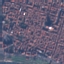
Land use / land cover class: Residential